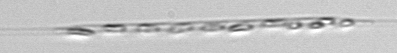
Label: Rhizosolenia